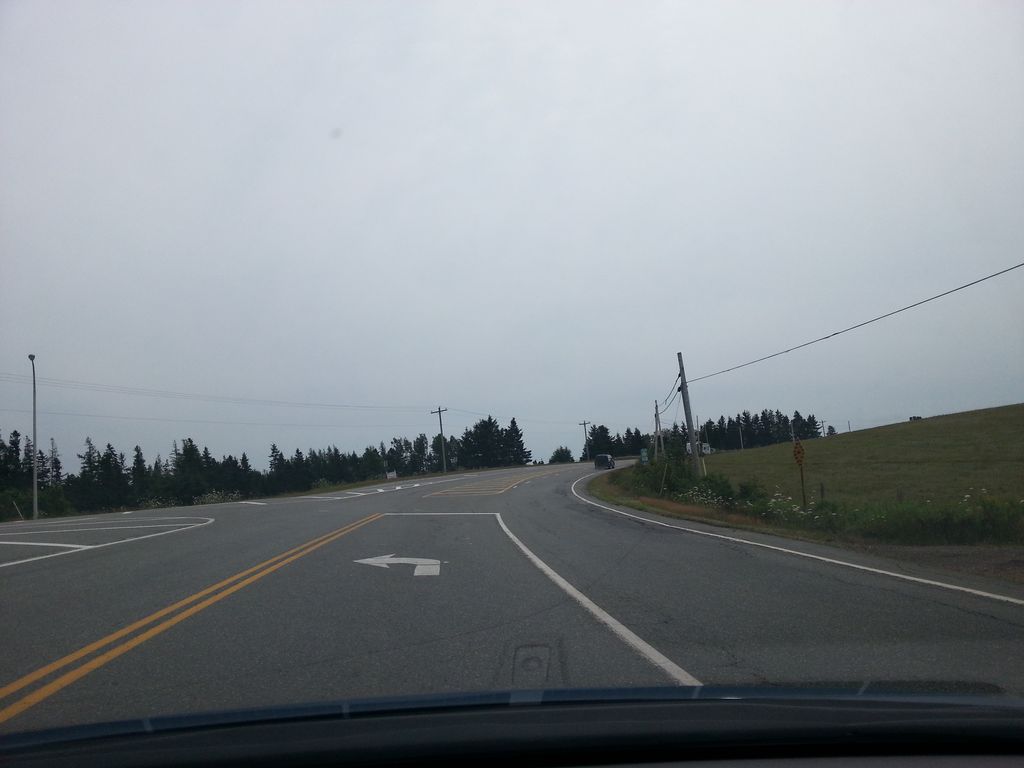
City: charlottetown